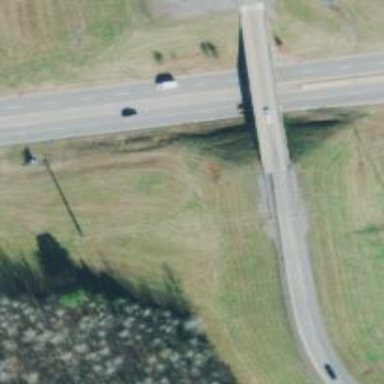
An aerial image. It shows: Asphalt surface on bridge.